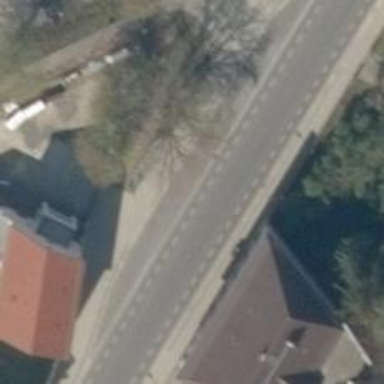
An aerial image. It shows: Secondary road with asphalt surface and sidewalks on both sides. There is lane for cyclists on both sides of the road.